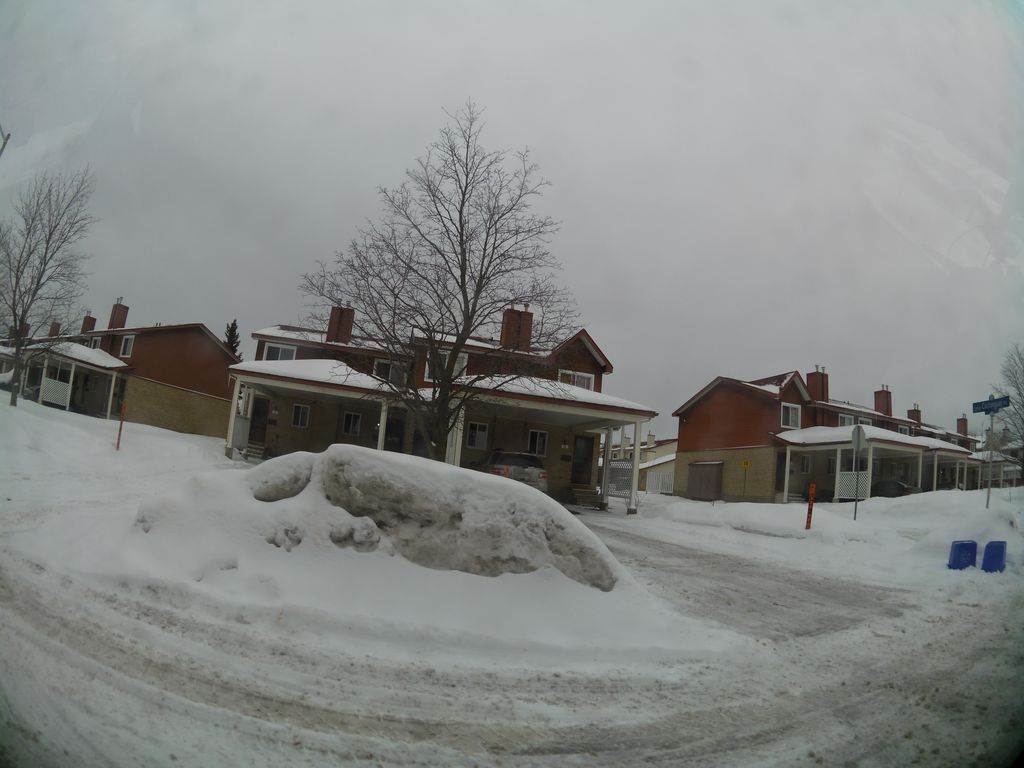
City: ottawa-gatineau